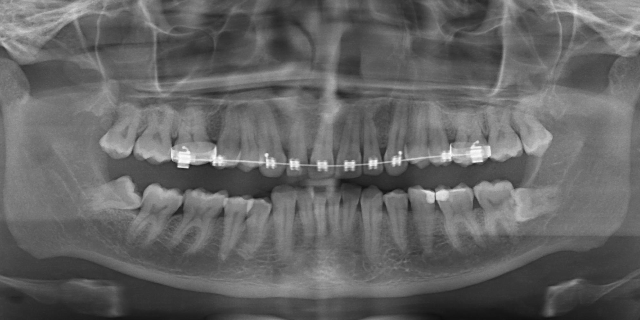
adult